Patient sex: M
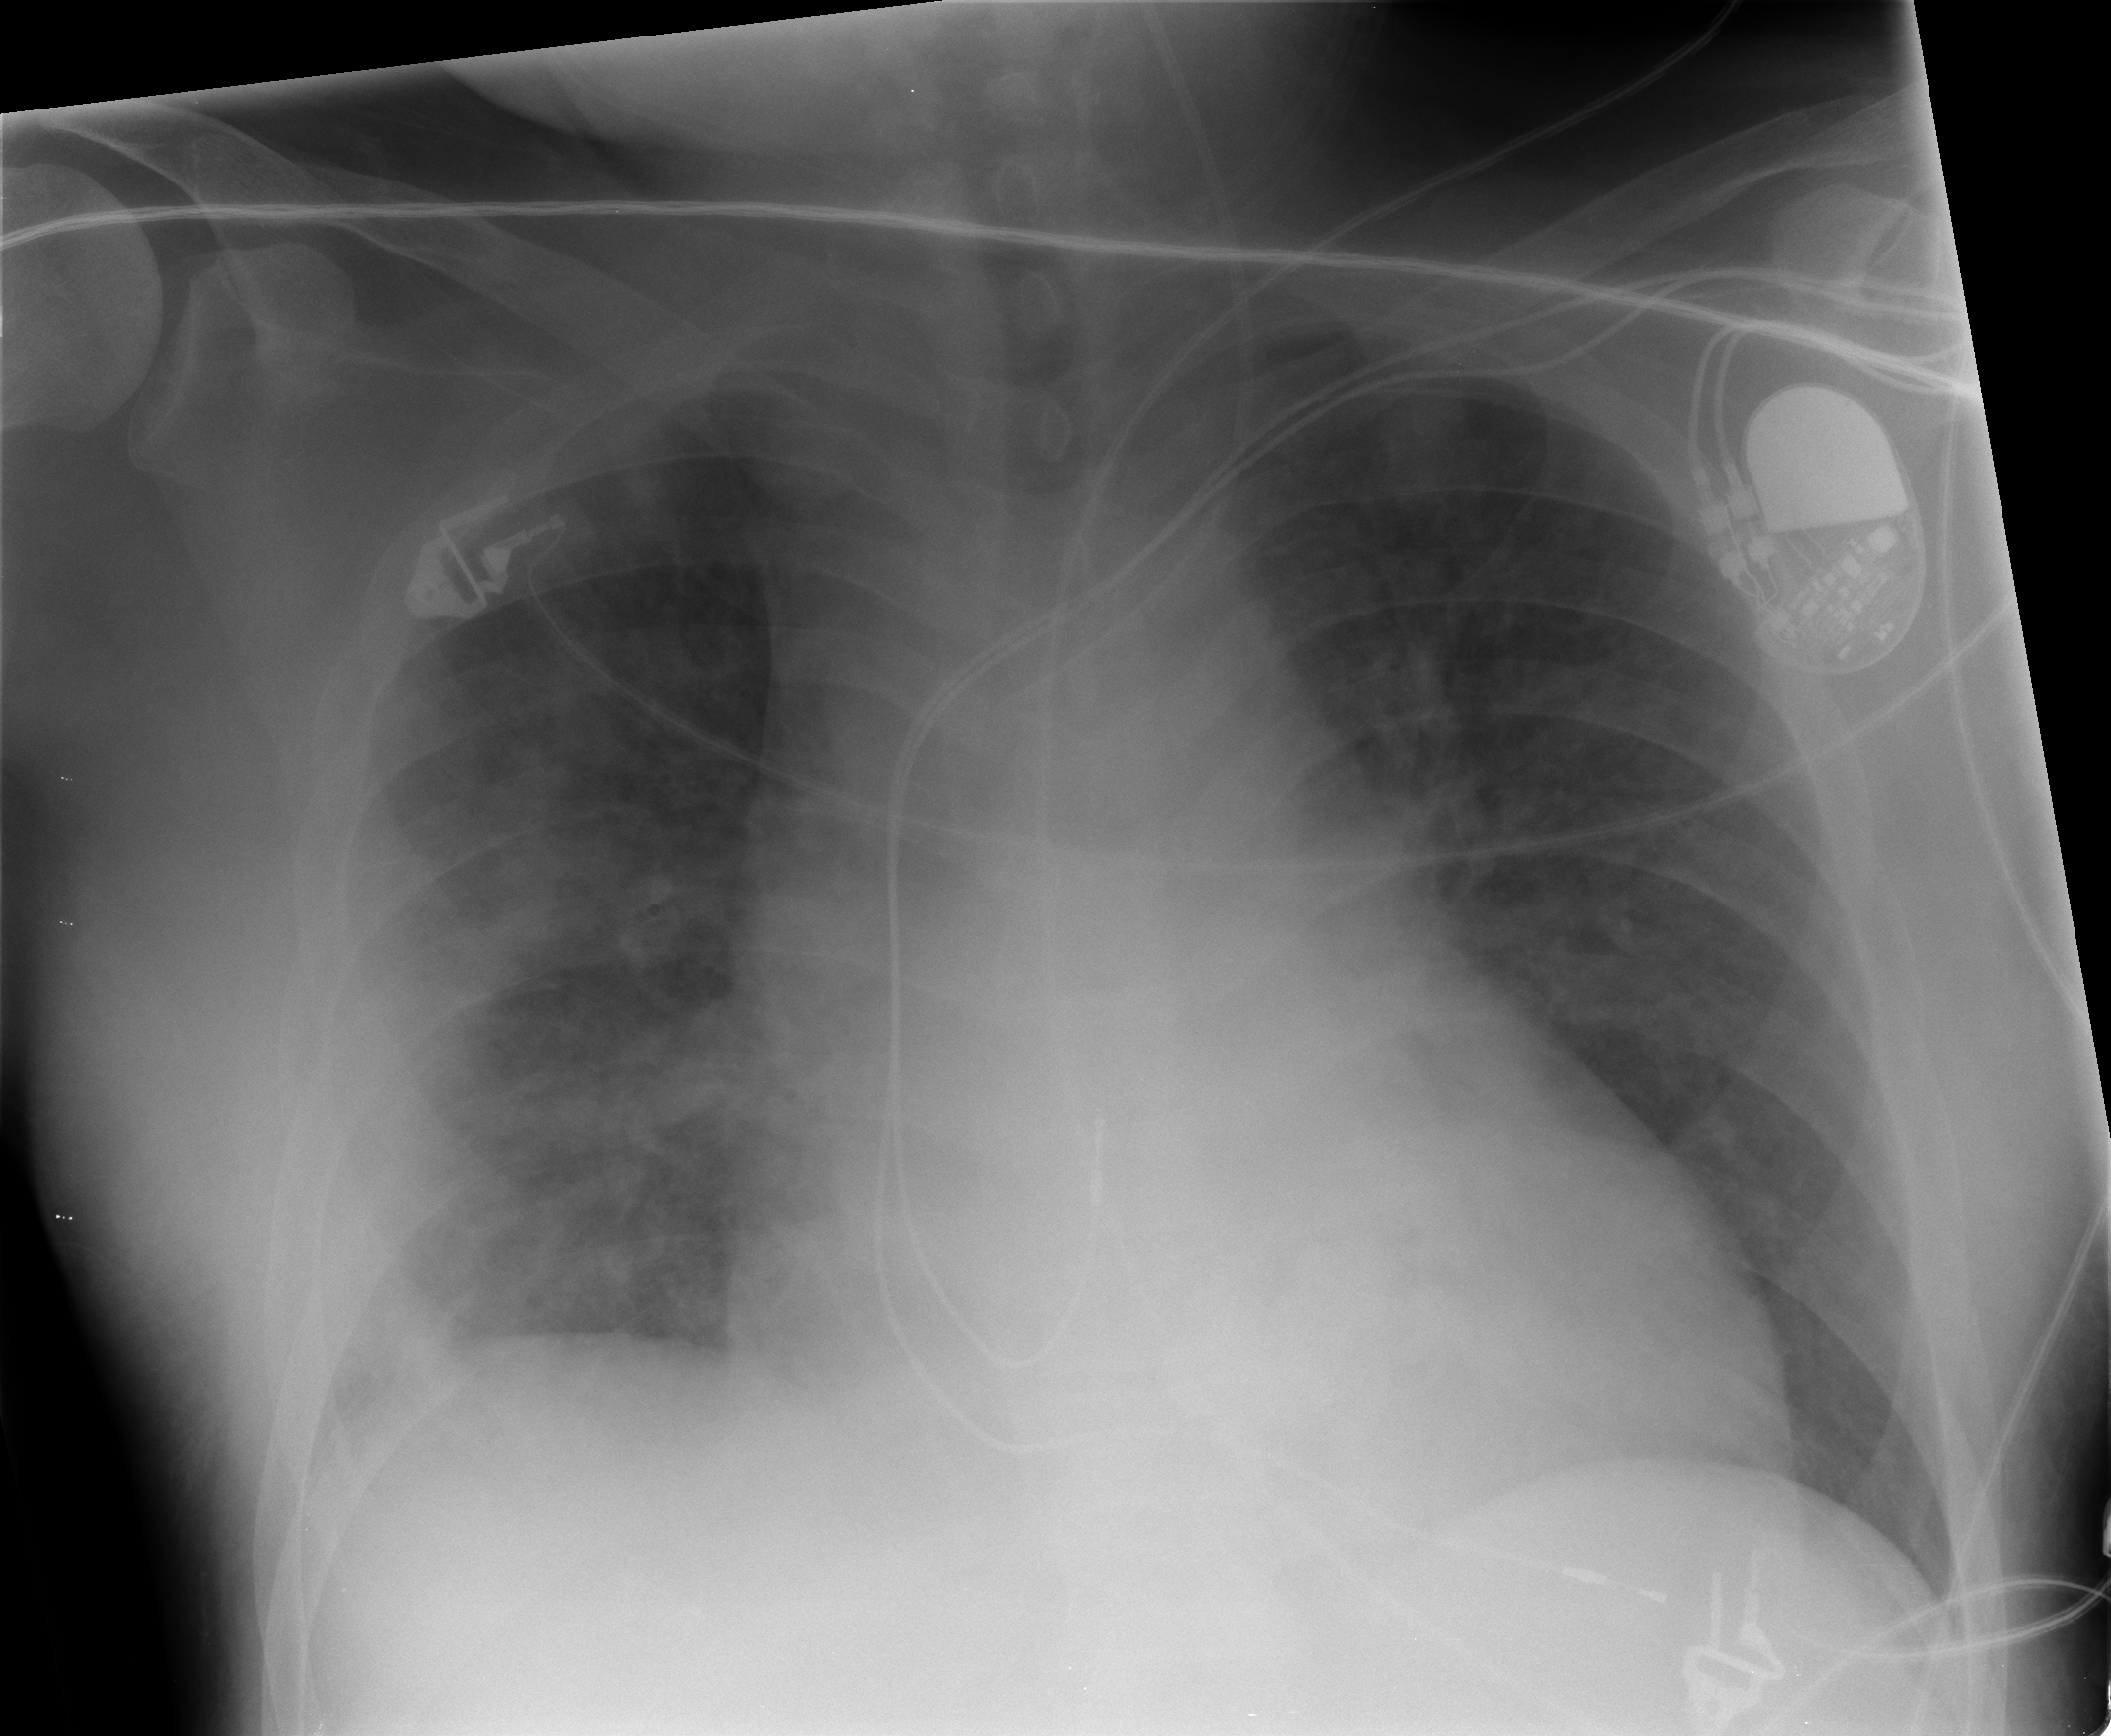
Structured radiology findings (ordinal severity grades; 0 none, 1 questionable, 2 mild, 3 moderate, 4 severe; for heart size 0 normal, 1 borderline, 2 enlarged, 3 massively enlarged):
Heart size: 2
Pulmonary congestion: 2
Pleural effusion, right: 1
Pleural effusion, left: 1
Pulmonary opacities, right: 3
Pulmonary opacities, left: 2
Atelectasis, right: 2
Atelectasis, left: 0